Interaction volume radius: 10 \u00c5
Interaction volume height: 40 \u00c5
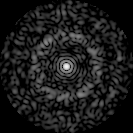
Disorder parameter: 0.8353